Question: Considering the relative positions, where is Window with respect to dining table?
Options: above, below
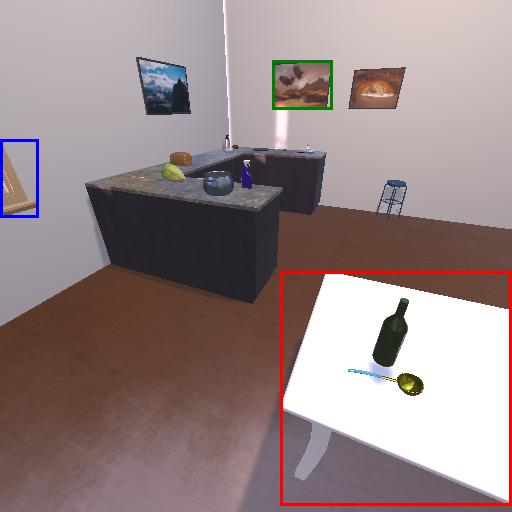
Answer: above